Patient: sex F, age 39
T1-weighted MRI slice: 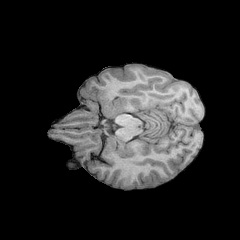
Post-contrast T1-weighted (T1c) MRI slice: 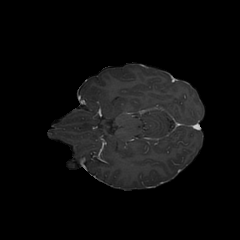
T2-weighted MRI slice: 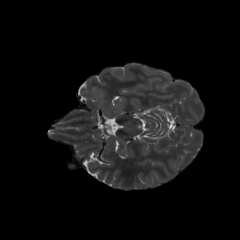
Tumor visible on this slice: no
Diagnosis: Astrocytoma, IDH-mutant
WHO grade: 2